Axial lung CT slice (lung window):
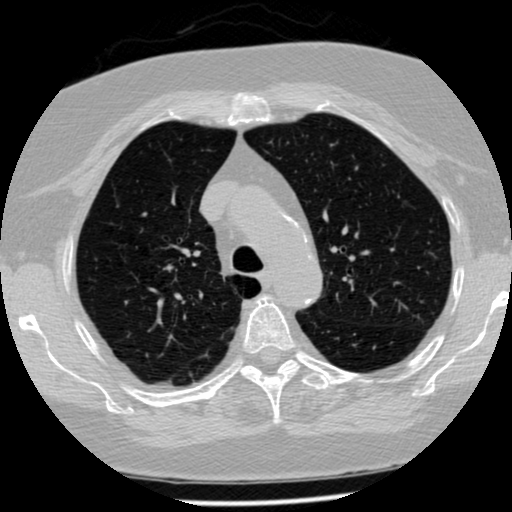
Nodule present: no